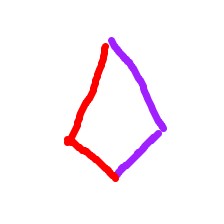
Shape: kite